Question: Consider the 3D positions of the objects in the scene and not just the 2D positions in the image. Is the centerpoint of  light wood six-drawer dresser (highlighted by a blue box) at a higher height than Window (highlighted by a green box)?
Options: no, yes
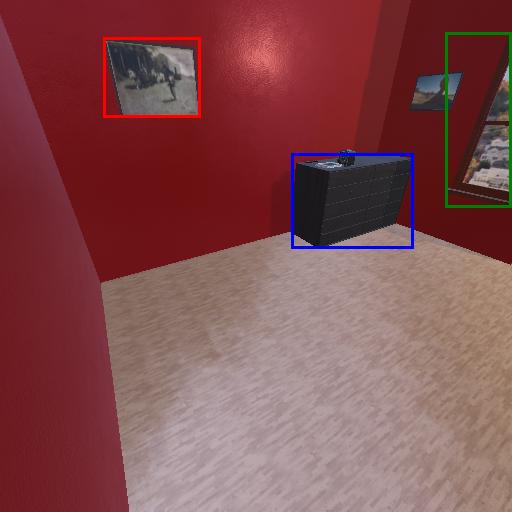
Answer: no